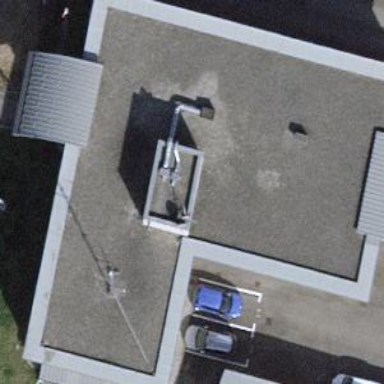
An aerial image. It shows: Police building.